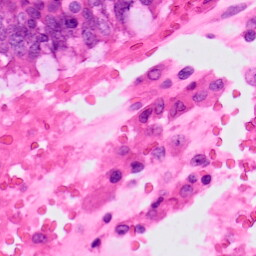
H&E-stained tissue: Lung